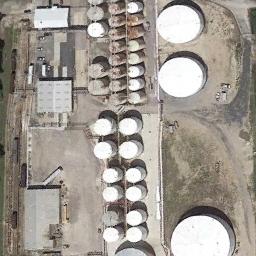
Label: storage tanks